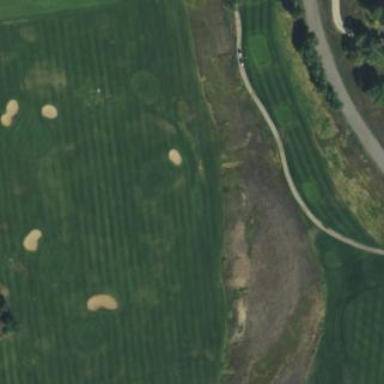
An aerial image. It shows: Area of rough grass used for golf.